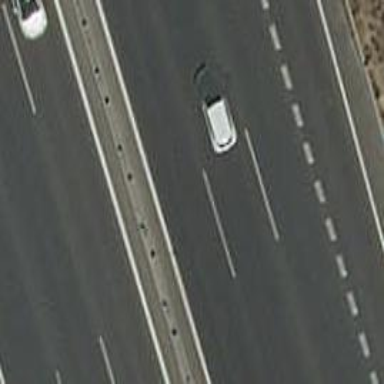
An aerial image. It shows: View of motorway.